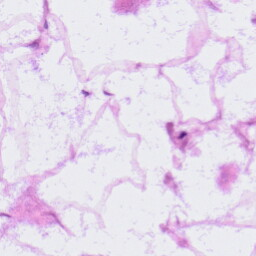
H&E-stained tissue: LymphNode